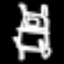
Label: bed